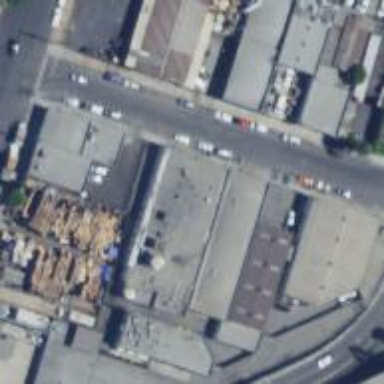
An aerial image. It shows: Industrial building.